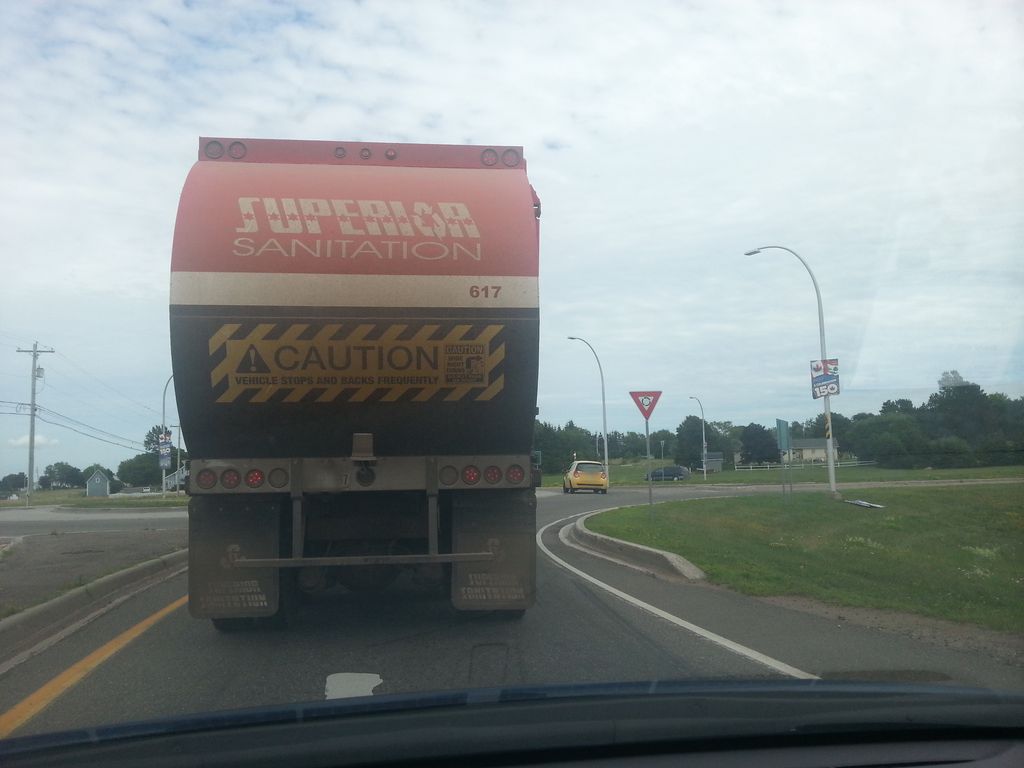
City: charlottetown